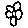
Label: flower